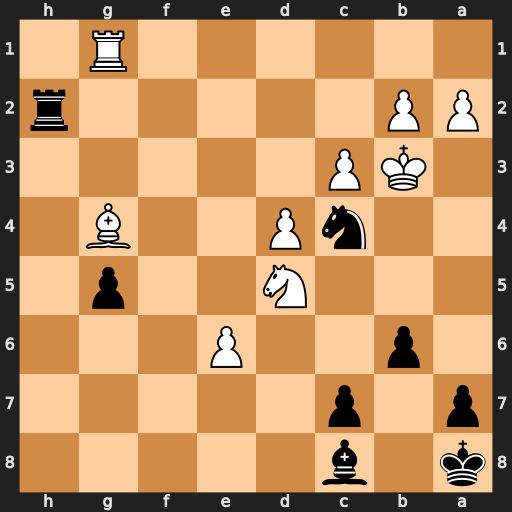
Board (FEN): k1b5/p1p5/1p2P3/3N2p1/2nP2B1/1KP5/PP5r/6R1
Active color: b
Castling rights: -
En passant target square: -
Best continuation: Rxb2+ Kxc4 Ba6#